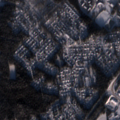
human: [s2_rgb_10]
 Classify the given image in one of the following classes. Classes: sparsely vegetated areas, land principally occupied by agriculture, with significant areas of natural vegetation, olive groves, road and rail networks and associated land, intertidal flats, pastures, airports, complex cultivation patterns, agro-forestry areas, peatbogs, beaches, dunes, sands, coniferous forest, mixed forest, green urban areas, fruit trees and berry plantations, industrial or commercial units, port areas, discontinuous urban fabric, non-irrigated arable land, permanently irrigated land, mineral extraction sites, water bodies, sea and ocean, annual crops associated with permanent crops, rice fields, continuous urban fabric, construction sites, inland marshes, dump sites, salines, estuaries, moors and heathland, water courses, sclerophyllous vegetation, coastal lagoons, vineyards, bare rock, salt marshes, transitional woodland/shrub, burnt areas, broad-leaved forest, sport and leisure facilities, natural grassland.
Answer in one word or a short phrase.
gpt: discontinuous urban fabric, airports, coniferous forest, mixed forest